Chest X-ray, AP view. Patient: 60 years old, sex M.
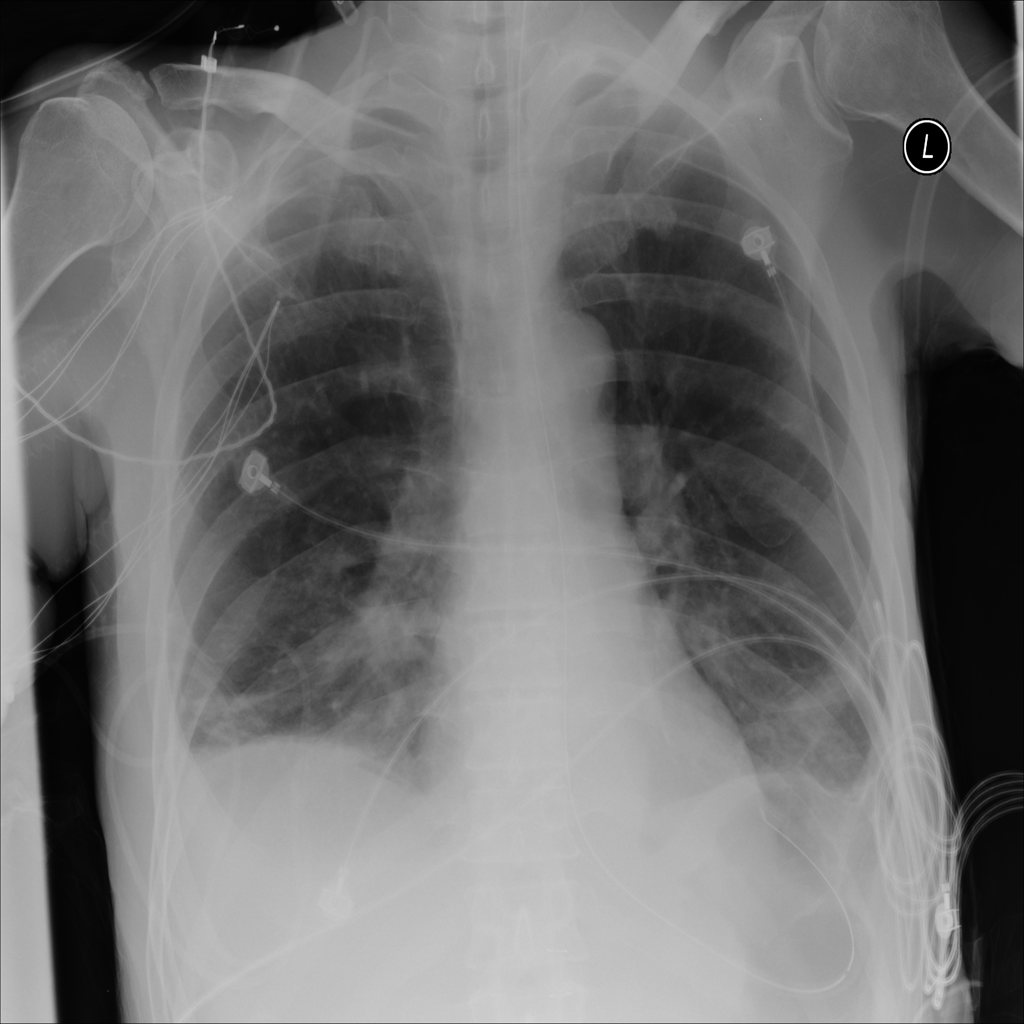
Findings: Atelectasis